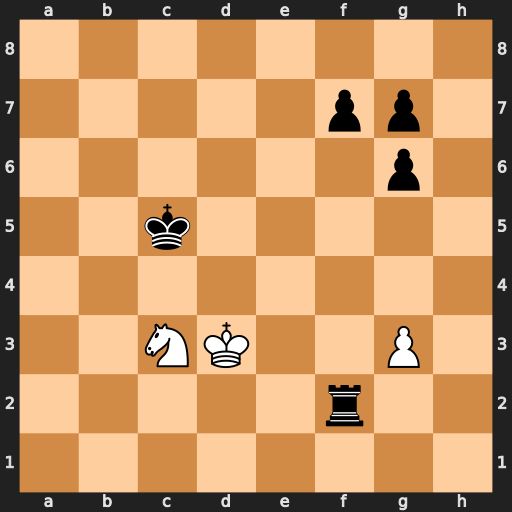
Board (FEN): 8/5pp1/6p1/2k5/8/2NK2P1/5r2/8
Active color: w
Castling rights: -
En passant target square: -
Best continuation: Ne4+ Kc6 Nxf2